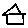
Label: house